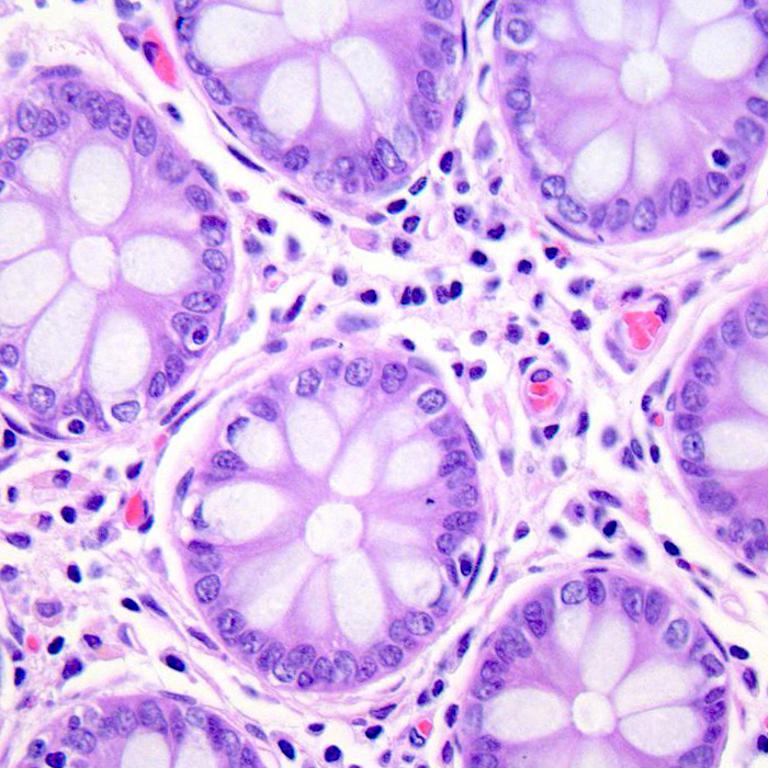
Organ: colon
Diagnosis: benign